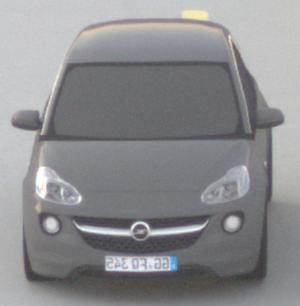
Make: Opel
Model: ADAM 1.2
Detailed model: ADAM
Model produced from: 2013/01
Model produced until: 2014/11
Doors: 3
Color: gray
Road condition: dry road
Daytime: sunrise or sunset
Contrast: low contrast